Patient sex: M
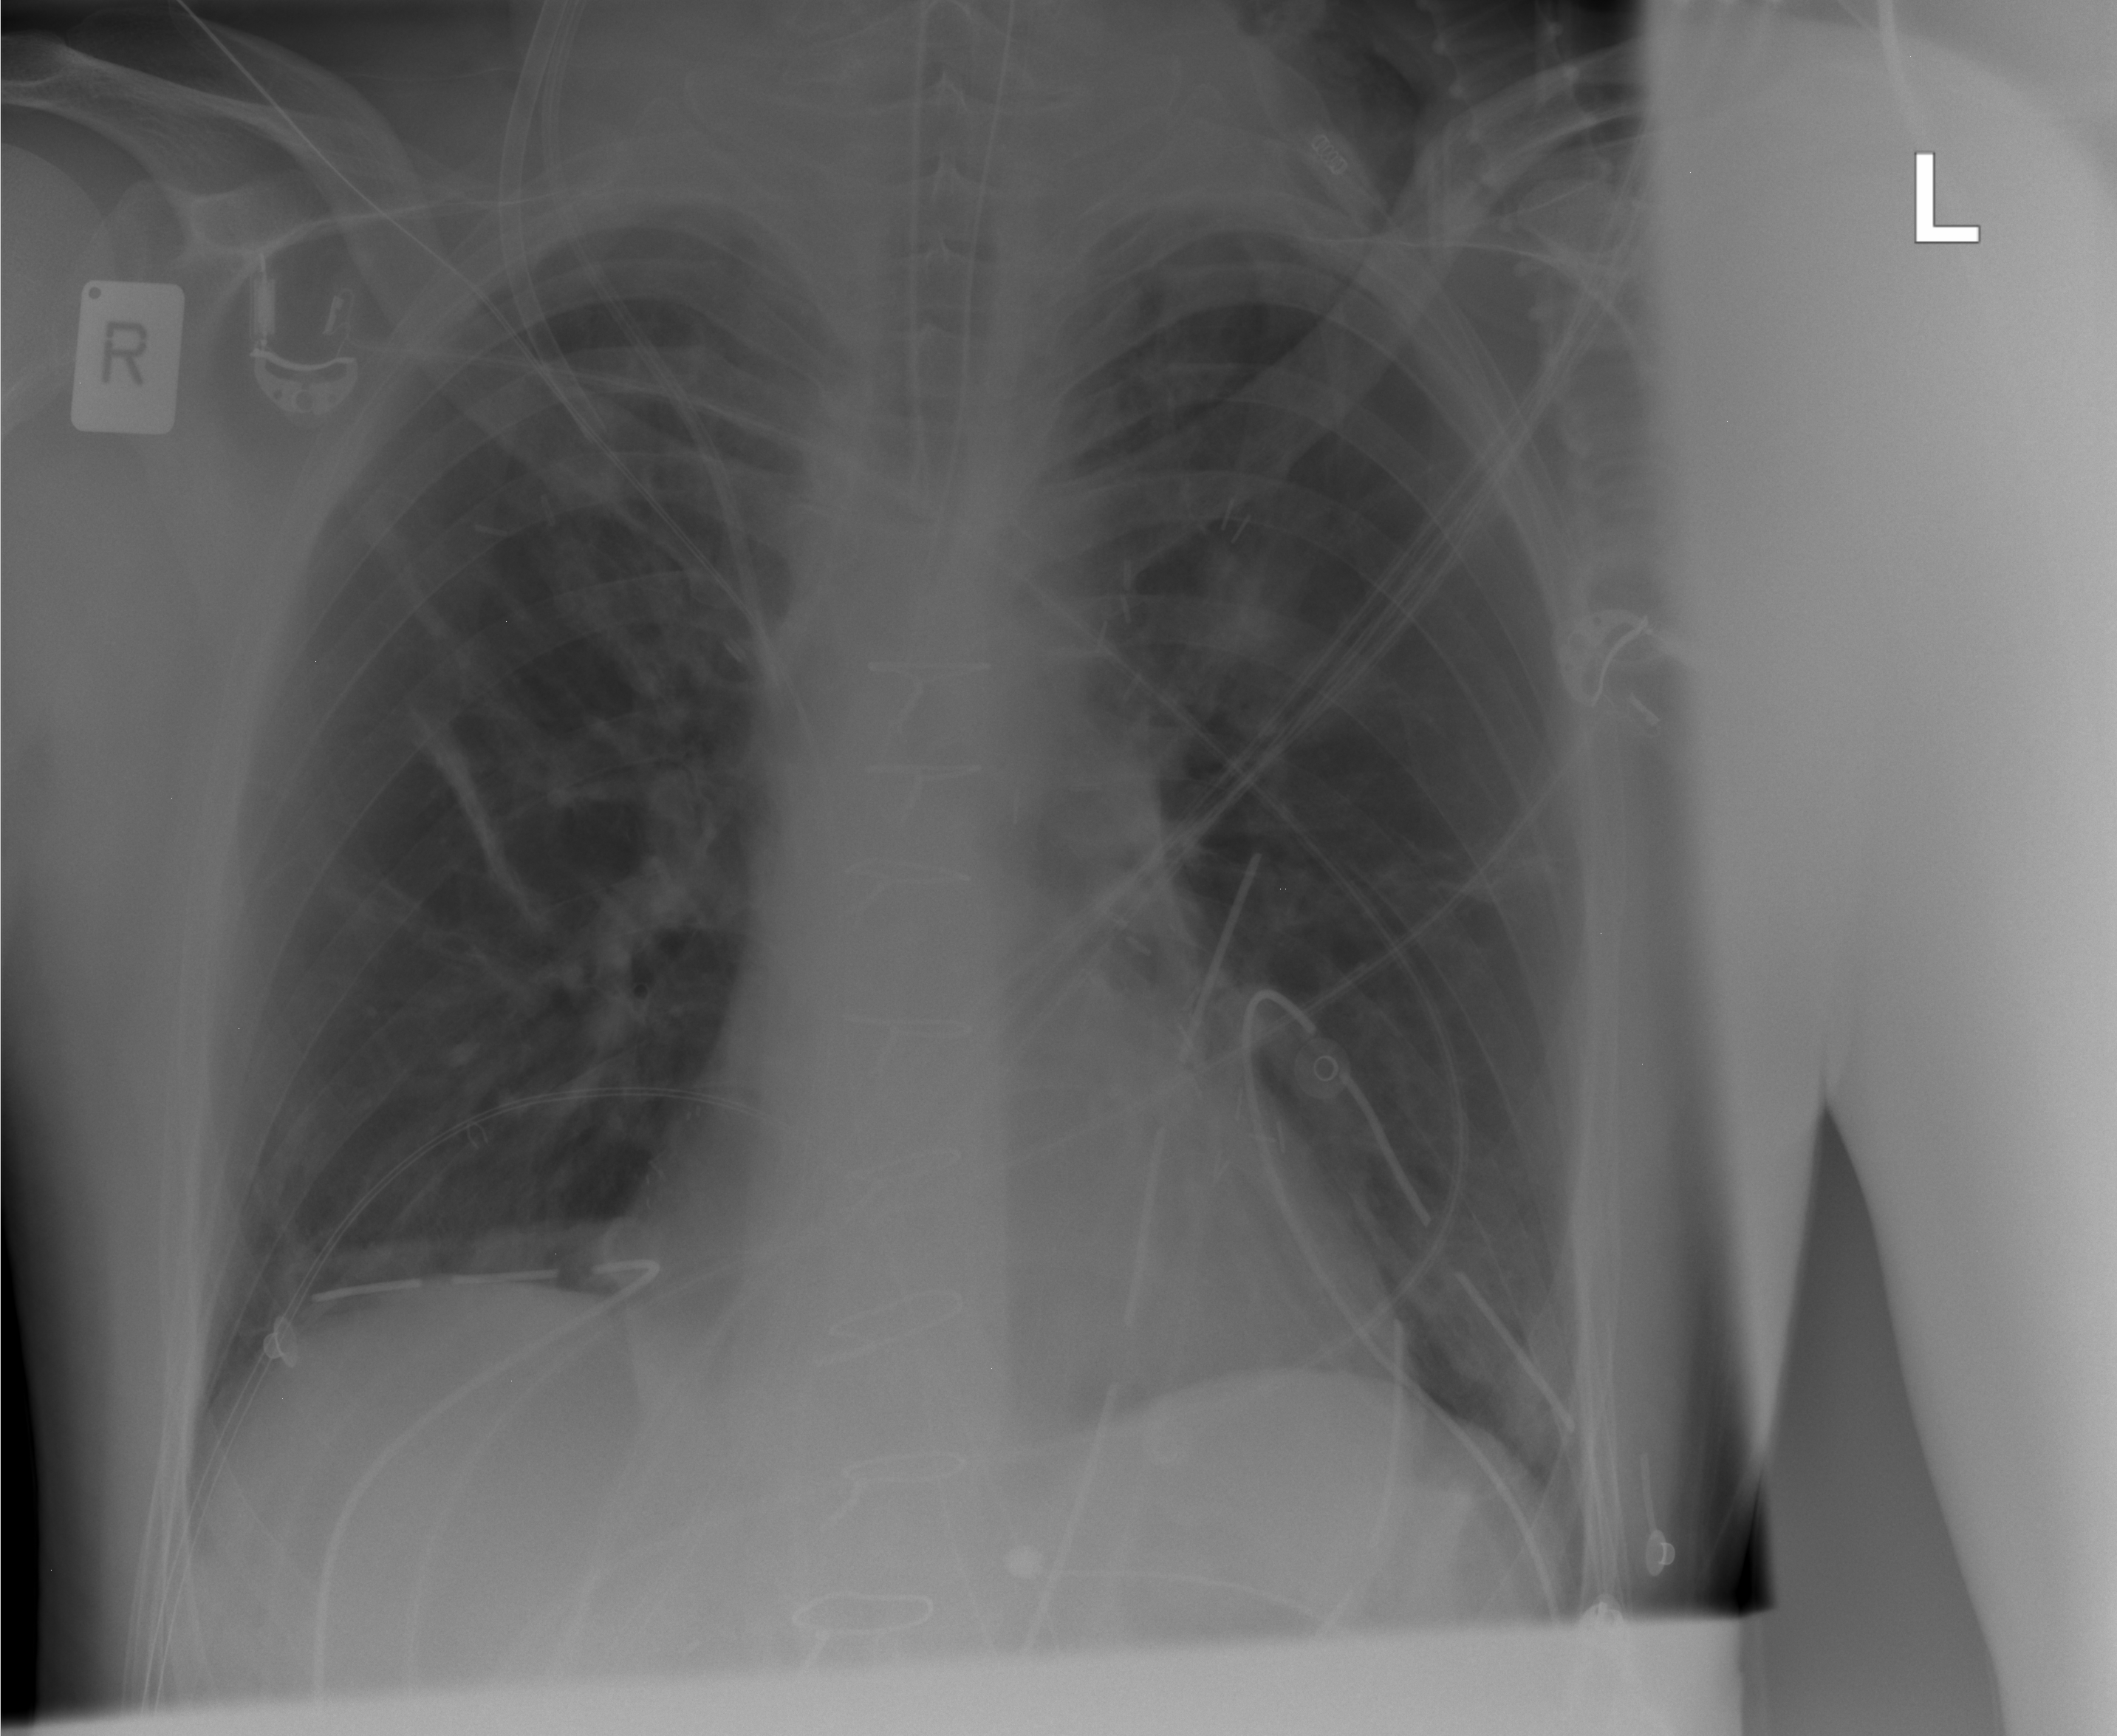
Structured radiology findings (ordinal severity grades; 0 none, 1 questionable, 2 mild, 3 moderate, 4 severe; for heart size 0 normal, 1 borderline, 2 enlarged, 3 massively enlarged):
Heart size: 0
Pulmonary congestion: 0
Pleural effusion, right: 0
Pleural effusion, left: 0
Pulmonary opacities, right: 0
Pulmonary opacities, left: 0
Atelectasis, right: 2
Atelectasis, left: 2